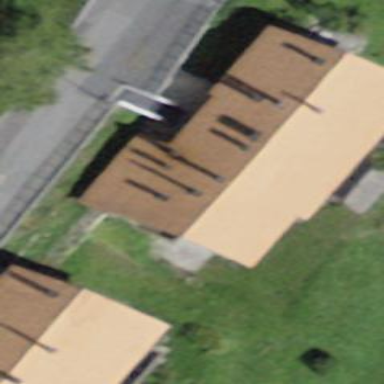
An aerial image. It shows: Building with gabled roof oriented across.